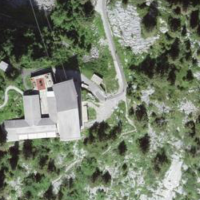
EUNIS habitat code: 32
Species observed at this site:
Saxifraga rotundifolia
Saxifraga paniculata
Buteo buteo
Silene dioica
Ptyonoprogne rupestris
Pimpinella major
Astrantia major
Geum rivale
Polystichum lonchitis
Phoenicurus ochruros
Pyrrhocorax graculus
Saxifraga oppositifolia